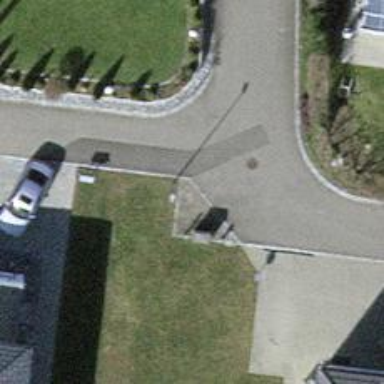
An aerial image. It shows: Street cabinet meant for power infrastructure.